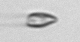
Label: Cryptophyta